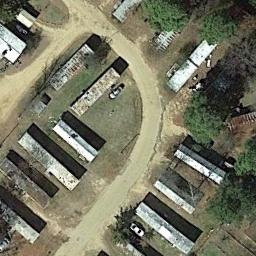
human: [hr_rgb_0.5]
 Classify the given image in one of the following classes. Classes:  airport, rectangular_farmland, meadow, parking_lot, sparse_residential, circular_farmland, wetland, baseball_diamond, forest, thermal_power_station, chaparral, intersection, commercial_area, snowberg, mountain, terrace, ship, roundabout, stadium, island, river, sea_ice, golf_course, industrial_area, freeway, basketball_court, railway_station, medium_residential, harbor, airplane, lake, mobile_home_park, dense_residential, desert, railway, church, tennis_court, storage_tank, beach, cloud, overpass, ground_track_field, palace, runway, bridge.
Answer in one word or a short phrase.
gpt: mobile_home_park